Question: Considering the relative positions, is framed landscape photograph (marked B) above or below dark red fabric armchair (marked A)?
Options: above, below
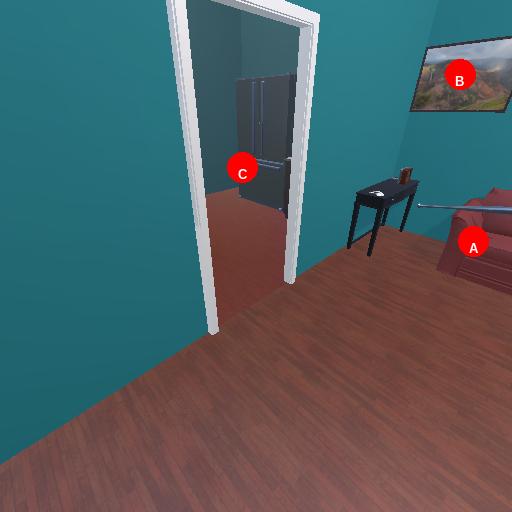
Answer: above